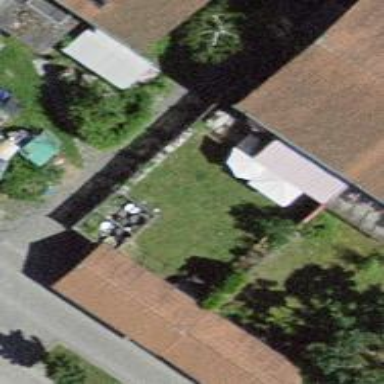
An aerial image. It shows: Hut.